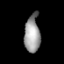
Tissue: prostate
Cell type: T cells
Senescence score: 0.6984
Nuclear area (px): 575
Mean DAPI intensity: 153.687